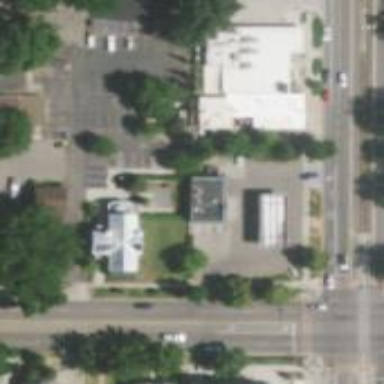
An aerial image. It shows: Convenience shop.